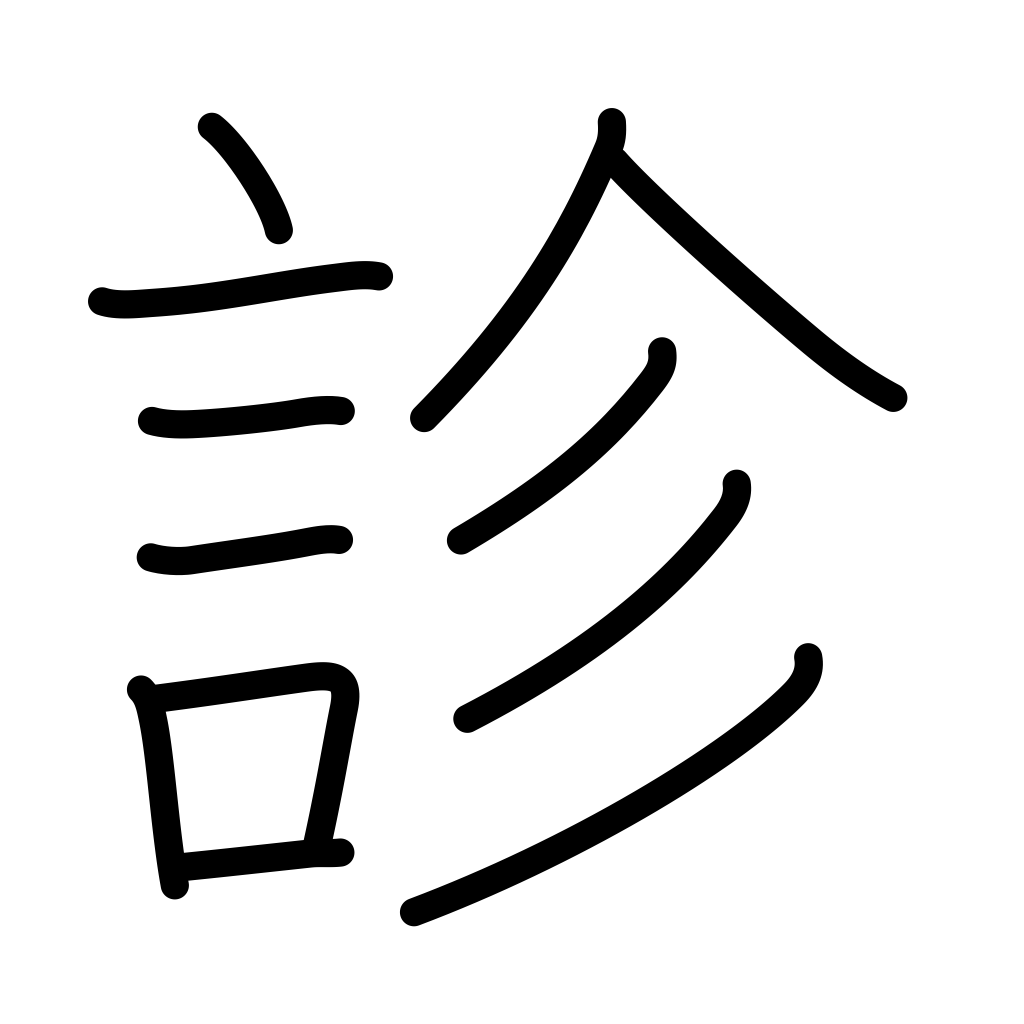
Meaning: checkup, seeing, diagnose, examine